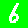
Digit: 6